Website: apple
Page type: delivery-shipping
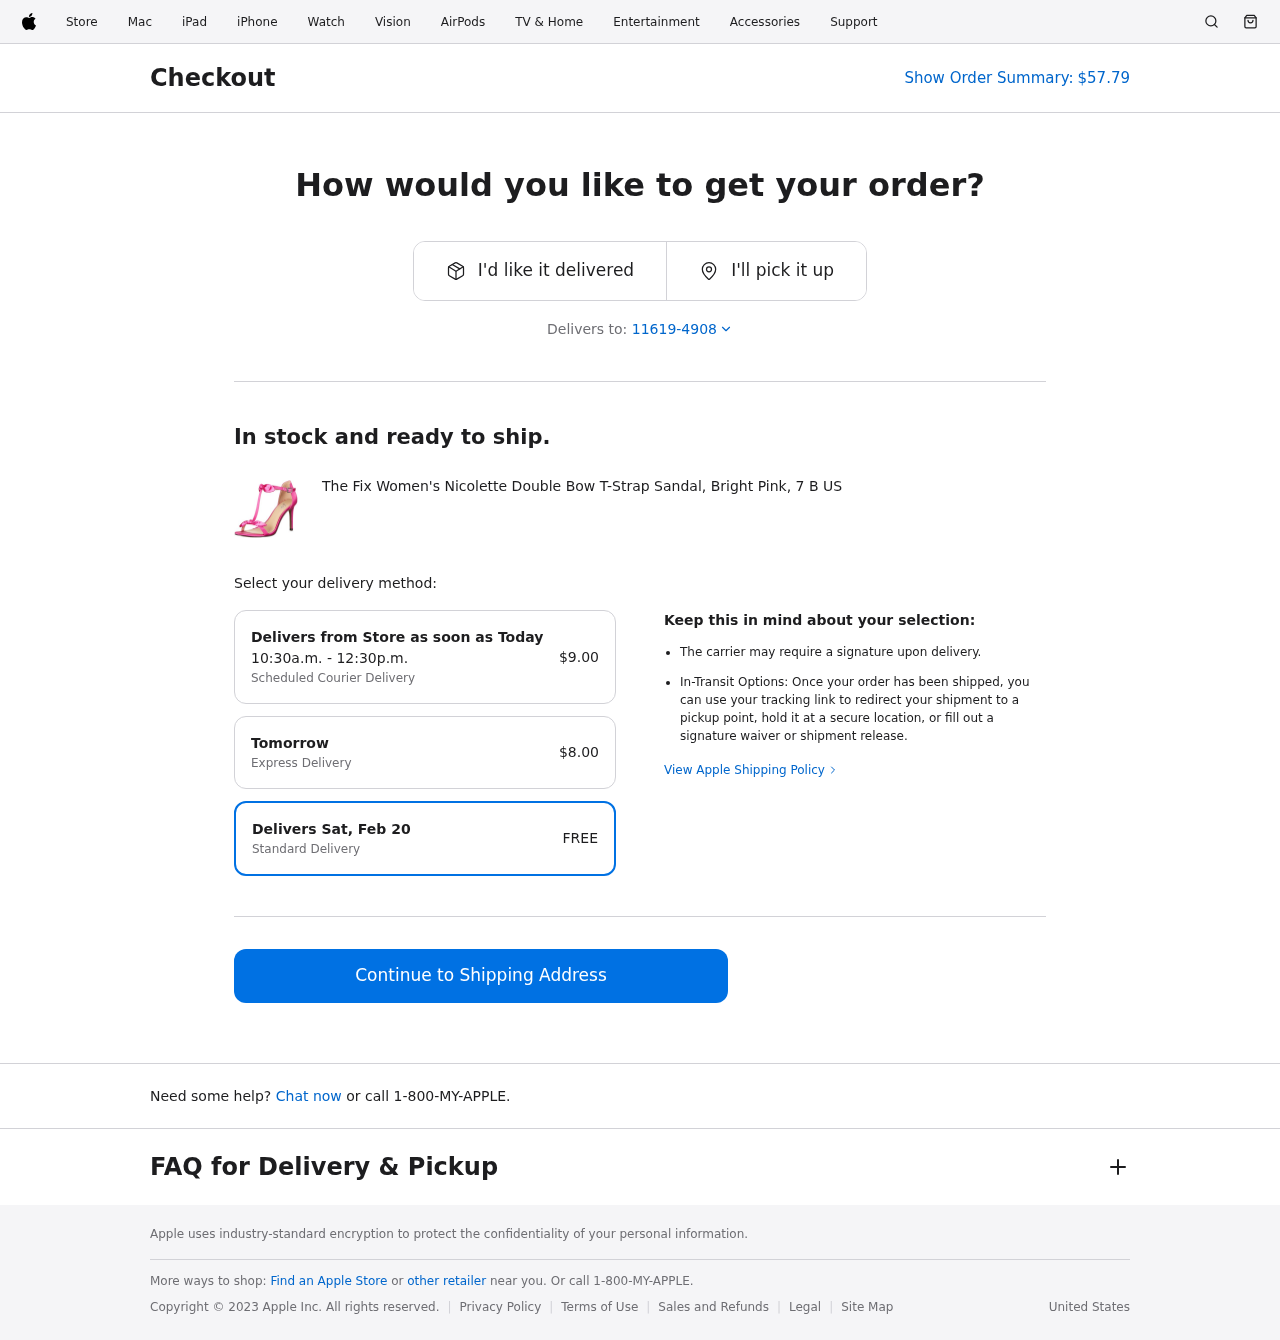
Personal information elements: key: PII_POSTCODE_FULL
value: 11619-4908
Product elements: key: PRODUCT1_NAME
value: The Fix Women's Nicolette Double Bow T-Strap Sandal, Bright Pink, 7 B US
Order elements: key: ORDER_TOTAL
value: $57.79
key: ORDER_DELIVERY_DATE_SAMEDAY
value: Today
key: ORDER_SHIPPING_COST_SAMEDAY
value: $9.00
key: ORDER_DELIVERY_DATE_EXPRESS
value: Tomorrow
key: ORDER_SHIPPING_COST_EXPRESS
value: $8.00
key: ORDER_DELIVERY_DATE
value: Delivers Sat, Feb 20
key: ORDER_SHIPPING_COST
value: FREE